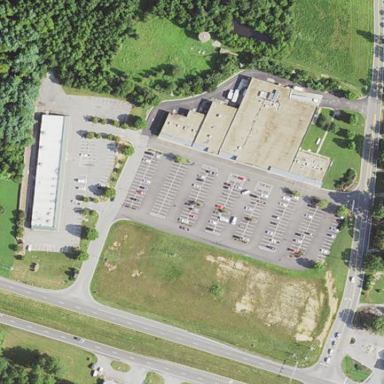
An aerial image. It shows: Retail area.